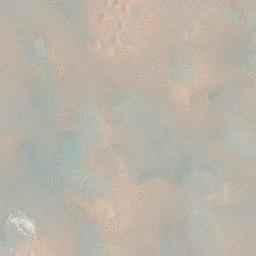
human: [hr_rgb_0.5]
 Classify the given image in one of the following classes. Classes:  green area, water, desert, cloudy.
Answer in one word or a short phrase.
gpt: desert